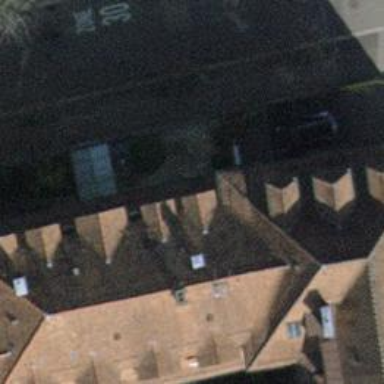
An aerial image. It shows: Tile-roofed apartment building.